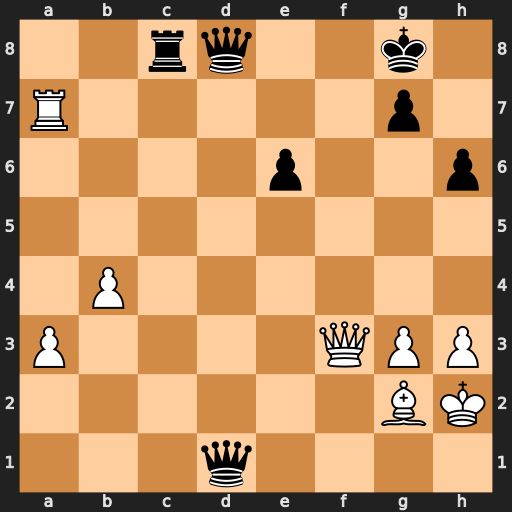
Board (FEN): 2rq2k1/R5p1/4p2p/8/1P6/P4QPP/6BK/3q4
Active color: w
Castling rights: -
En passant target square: -
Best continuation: Qf7+ Kh8 Qxg7#